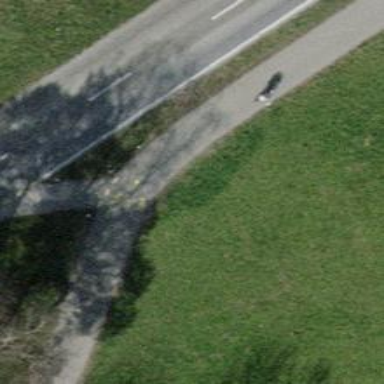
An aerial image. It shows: Asphalt cycleway.